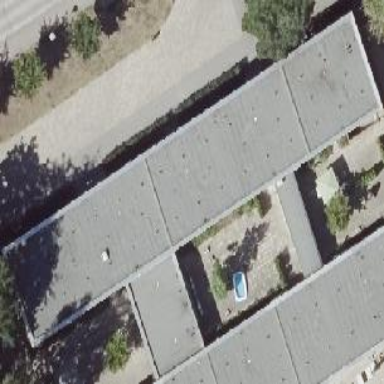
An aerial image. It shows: School building with flat roof.